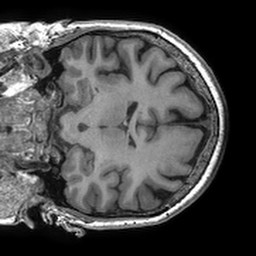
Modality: T1w
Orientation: coronal
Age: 57
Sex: female